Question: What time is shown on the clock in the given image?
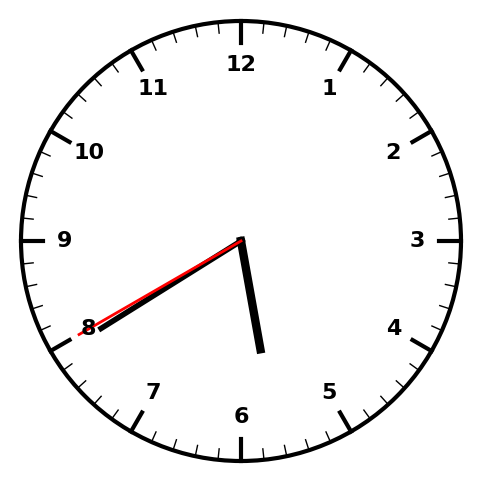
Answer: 05:39:40